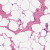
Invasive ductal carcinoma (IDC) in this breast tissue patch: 0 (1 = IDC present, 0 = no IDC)